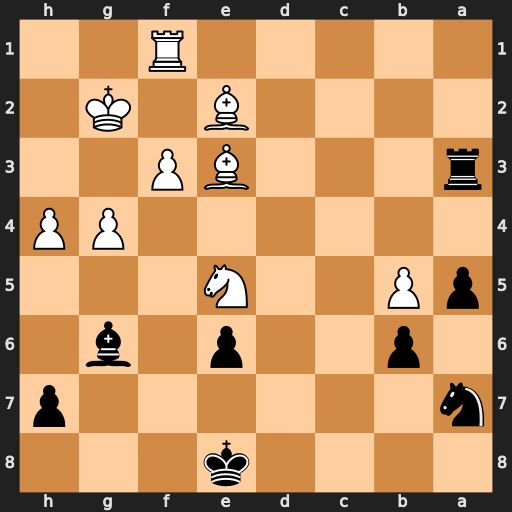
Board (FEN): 4k3/n6p/1p2p1b1/pP2N3/6PP/r3BP2/4B1K1/5R2
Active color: b
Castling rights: -
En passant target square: -
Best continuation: Rxe3 Kf2 Rxe5